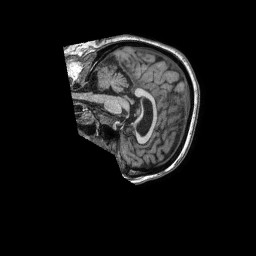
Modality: T1w
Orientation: sagittal
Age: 65
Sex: female
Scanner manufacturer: philips
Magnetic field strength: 1.5 T
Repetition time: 0.007115 s
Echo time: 0.003232 s